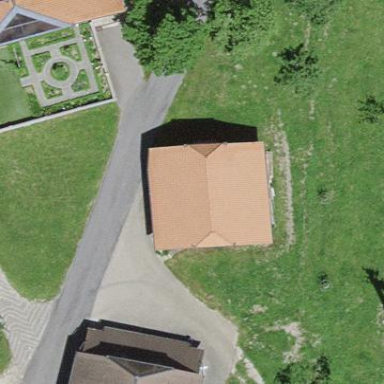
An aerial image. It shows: Rural barn.